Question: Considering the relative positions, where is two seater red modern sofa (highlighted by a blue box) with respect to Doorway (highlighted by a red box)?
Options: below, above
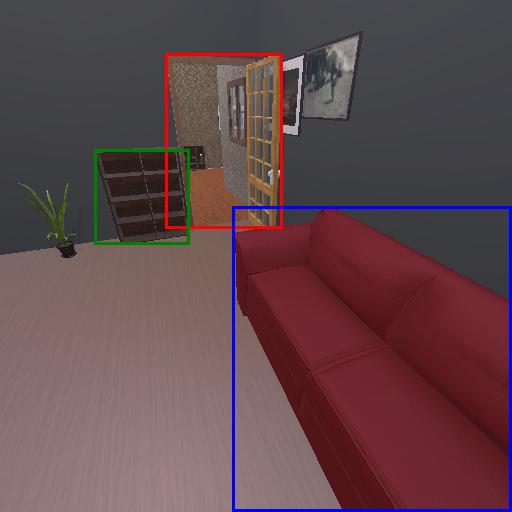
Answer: below